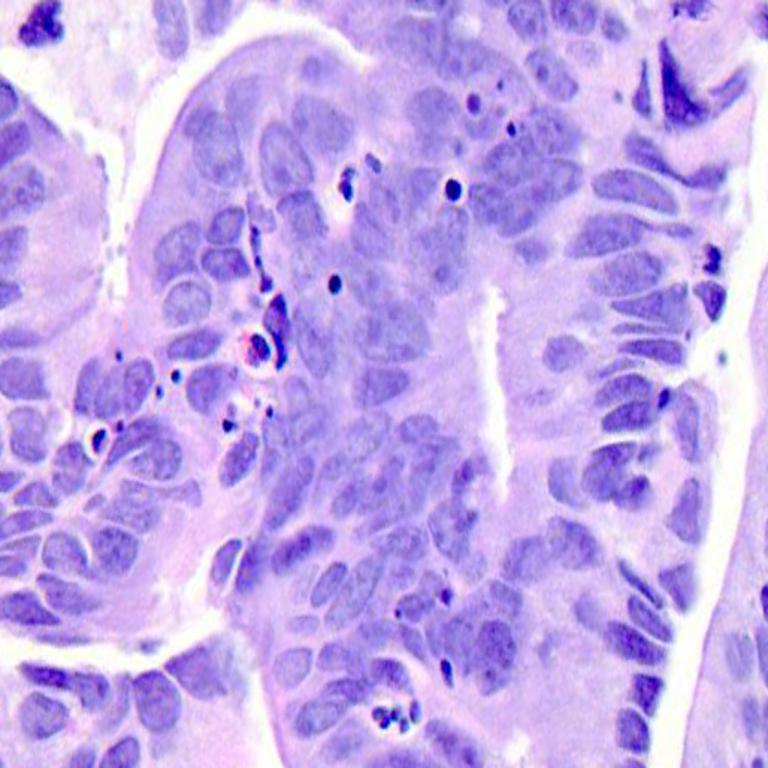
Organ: colon
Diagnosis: adenocarcinomas